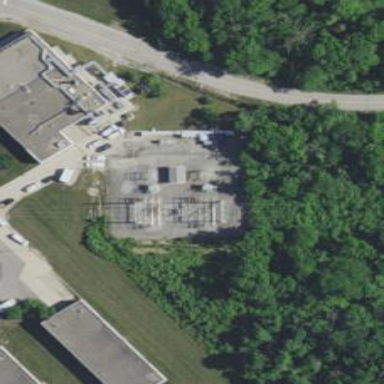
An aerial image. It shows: Distribution power substation secured by fence.